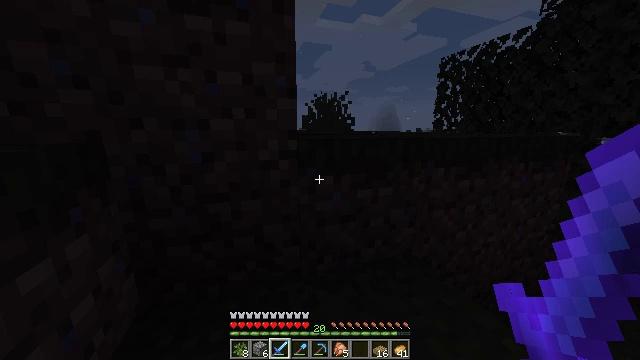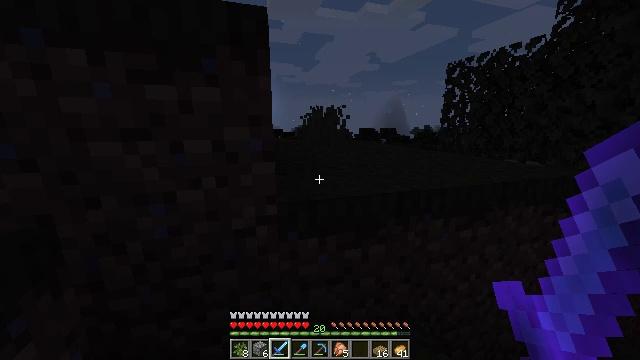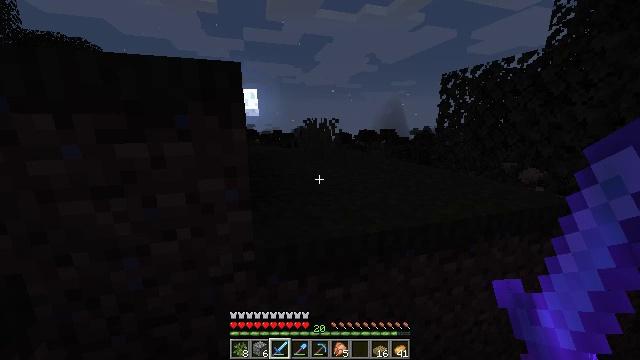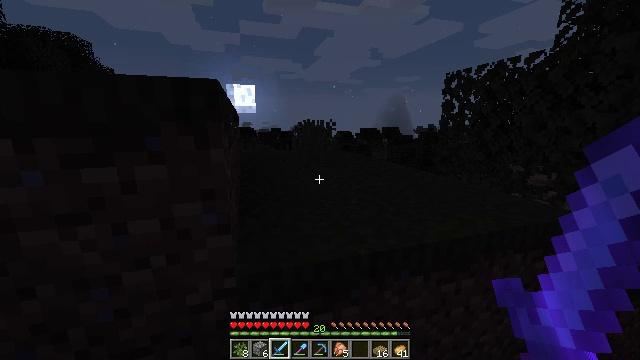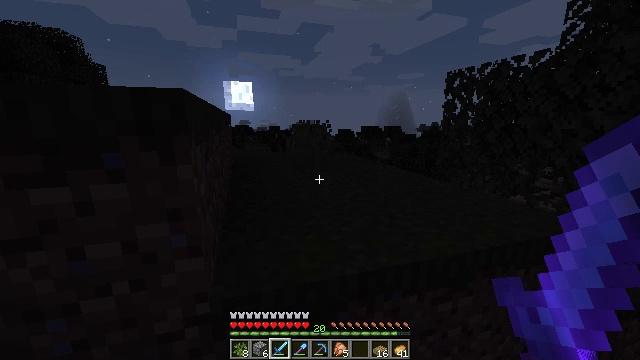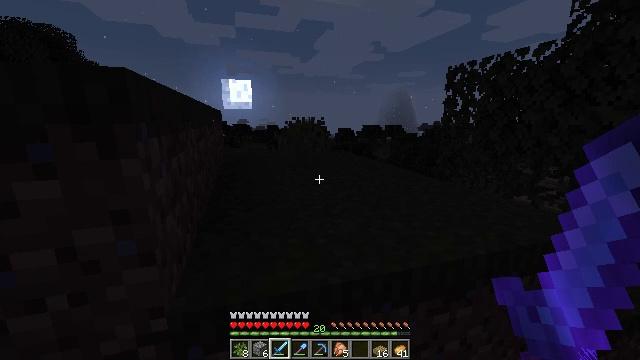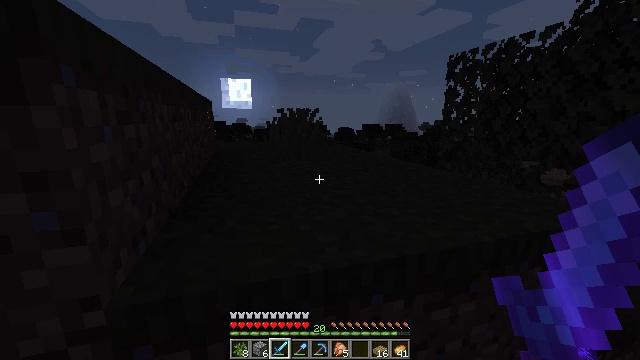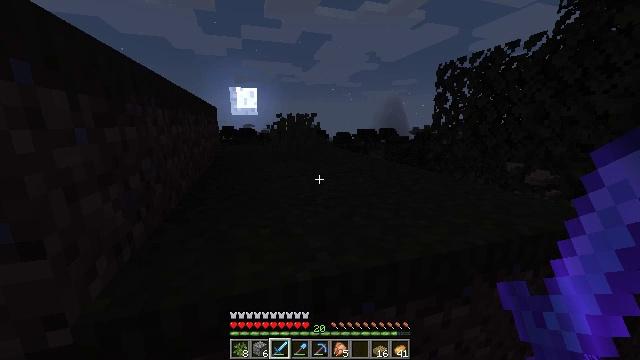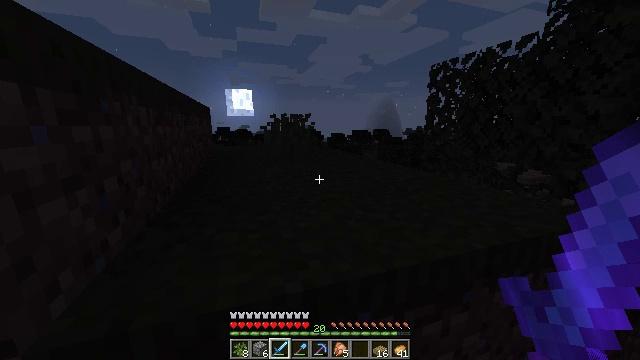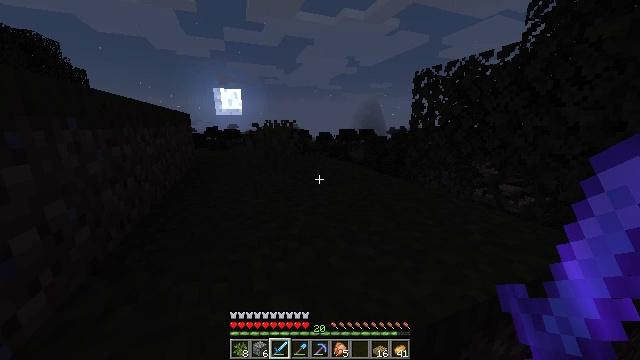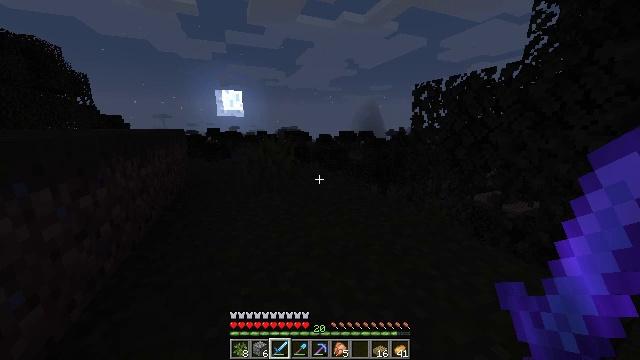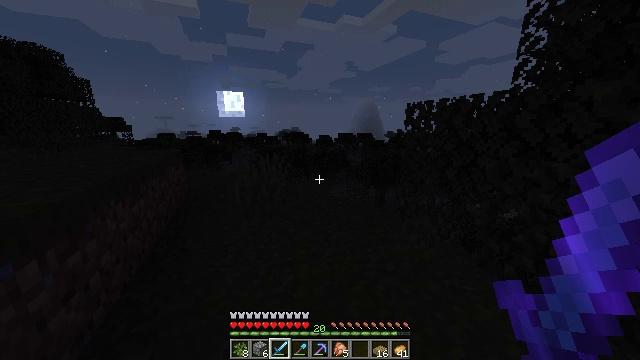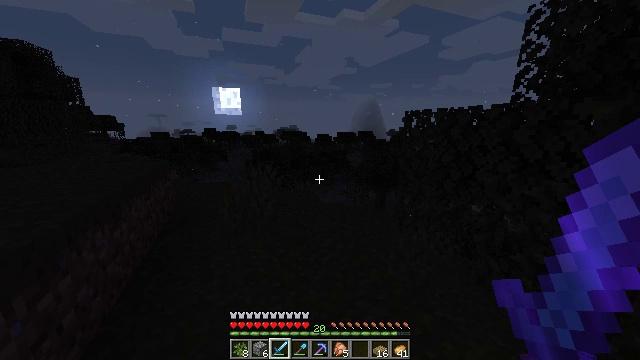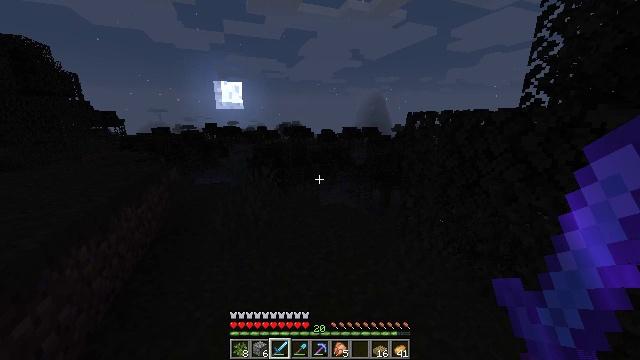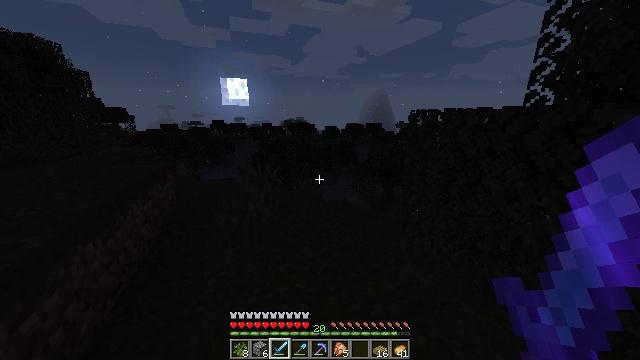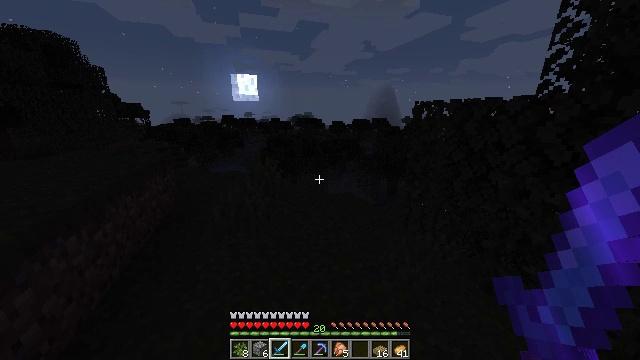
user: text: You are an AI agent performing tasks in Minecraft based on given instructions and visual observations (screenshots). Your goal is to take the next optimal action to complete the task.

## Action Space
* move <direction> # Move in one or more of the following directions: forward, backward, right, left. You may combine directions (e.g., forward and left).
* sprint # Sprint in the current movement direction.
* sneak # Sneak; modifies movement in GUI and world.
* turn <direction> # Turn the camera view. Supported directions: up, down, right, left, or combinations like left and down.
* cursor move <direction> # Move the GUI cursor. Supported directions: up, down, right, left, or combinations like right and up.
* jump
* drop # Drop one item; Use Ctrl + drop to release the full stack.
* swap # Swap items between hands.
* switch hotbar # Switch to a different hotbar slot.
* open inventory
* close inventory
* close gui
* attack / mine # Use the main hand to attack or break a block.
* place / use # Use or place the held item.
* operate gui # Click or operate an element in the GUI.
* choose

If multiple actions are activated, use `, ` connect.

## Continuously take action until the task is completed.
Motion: motion action
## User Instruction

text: Trim the tree by mining oak leaves.
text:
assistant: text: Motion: move forward, jump
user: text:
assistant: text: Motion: move forward, jump
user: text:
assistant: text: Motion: move forward, jump
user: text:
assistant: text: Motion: move forward, jump
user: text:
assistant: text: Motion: move forward, sprint, jump
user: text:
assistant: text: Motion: move forward, sprint, jump
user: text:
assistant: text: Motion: move forward, sprint, jump
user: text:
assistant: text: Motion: move forward, sprint, turn right, jump
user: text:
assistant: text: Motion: move forward, turn right, jump
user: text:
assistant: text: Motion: move forward, jump
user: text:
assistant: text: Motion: move forward, jump
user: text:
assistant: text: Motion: move forward, sprint, jump
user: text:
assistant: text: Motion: move forward, sprint, jump
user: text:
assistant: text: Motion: move forward, sprint, turn left and down, jump
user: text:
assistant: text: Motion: move forward, turn left and down, jump
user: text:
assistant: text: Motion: move forward, turn left and down, jump
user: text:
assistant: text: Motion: move forward, turn left and down, jump
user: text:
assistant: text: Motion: move forward, turn left and down, jump
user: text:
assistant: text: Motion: move forward, jump
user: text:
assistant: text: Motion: move forward, sprint, jump
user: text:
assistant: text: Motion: move forward, sprint, jump
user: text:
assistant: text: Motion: move forward, sprint, jump
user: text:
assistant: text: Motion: move forward, jump
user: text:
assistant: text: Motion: move forward, turn right, jump
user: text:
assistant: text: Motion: move forward, turn right and down, jump
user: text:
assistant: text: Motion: move forward, turn right and down
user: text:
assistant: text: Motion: move forward, turn right
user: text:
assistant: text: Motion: move forward, turn right
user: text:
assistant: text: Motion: move forward, turn right
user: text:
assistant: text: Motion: move forward, turn right